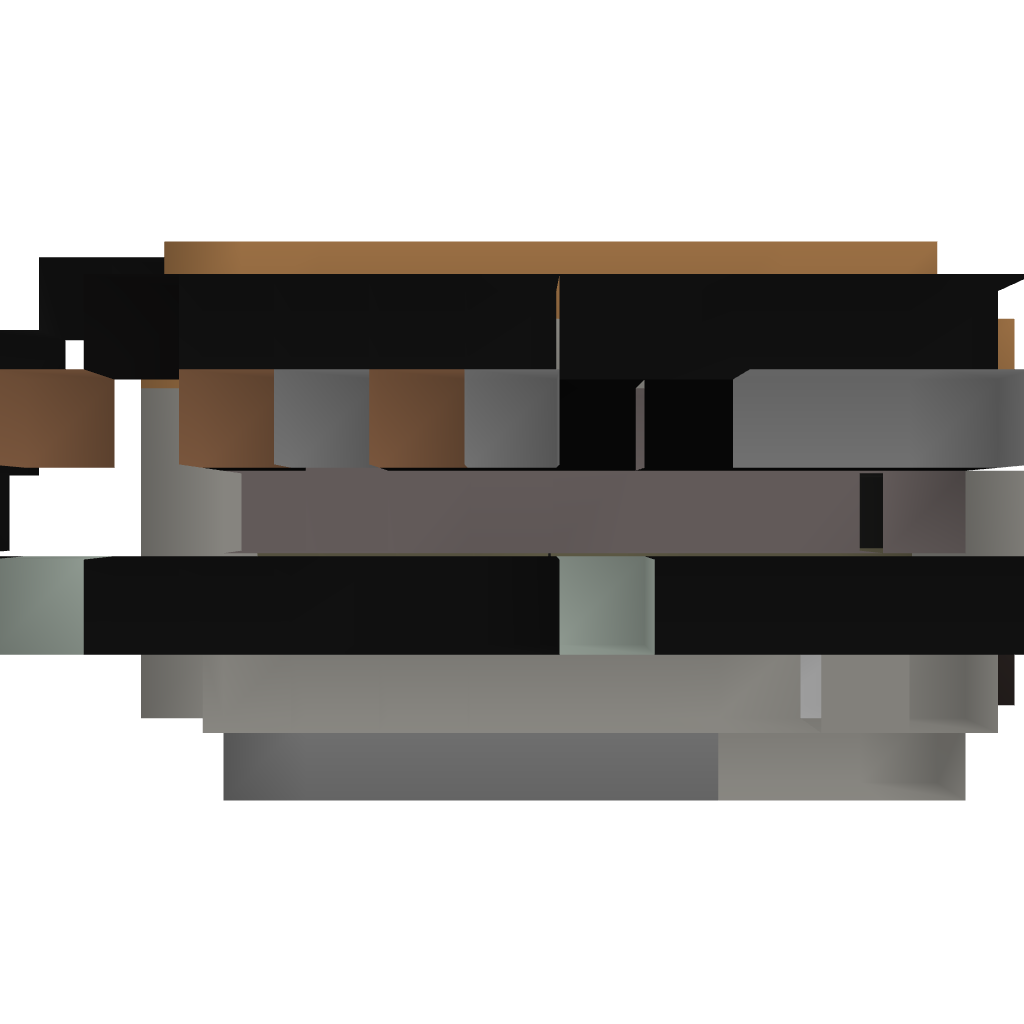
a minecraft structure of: Small farm sugarcane